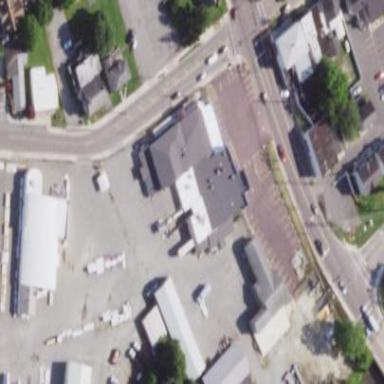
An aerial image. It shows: Hardware shop located in building.